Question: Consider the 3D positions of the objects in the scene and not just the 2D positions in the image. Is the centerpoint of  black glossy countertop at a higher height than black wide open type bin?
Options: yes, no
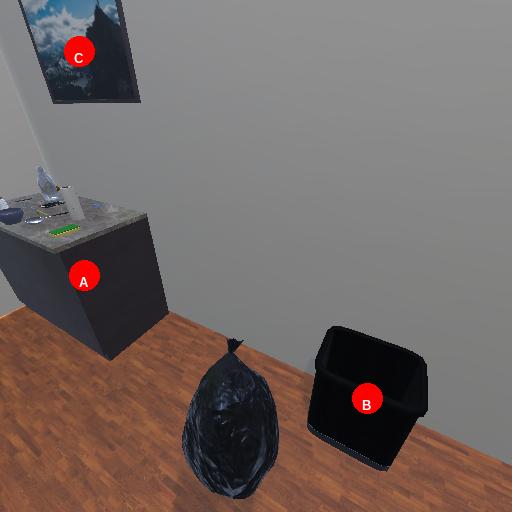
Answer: yes